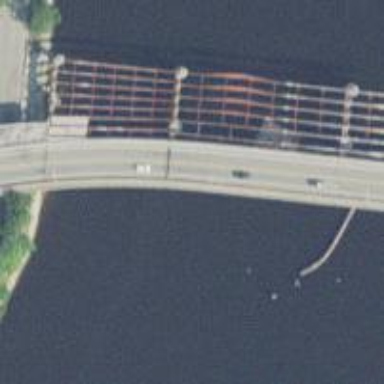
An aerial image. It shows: Bridge supported by piers.